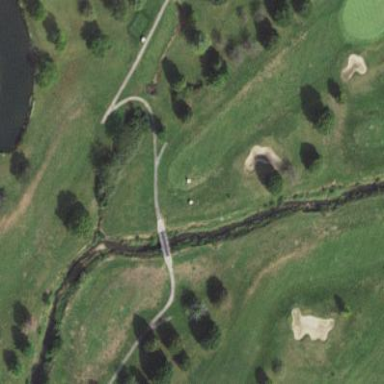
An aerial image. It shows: Grassy area designated as golf fairway.